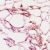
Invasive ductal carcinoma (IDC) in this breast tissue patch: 0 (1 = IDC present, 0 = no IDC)